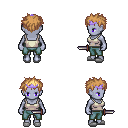
a pixel art fantasy rpg character, female body template, dark elf, purple skin, white pirate shirt, teal pants, light blonde bedhead hairstyle, purple tiara, white slippers, dagger, four views (front, back, left, right), 2x2 character sprite sheet, small pixel art, hard edges, no anti-aliasing